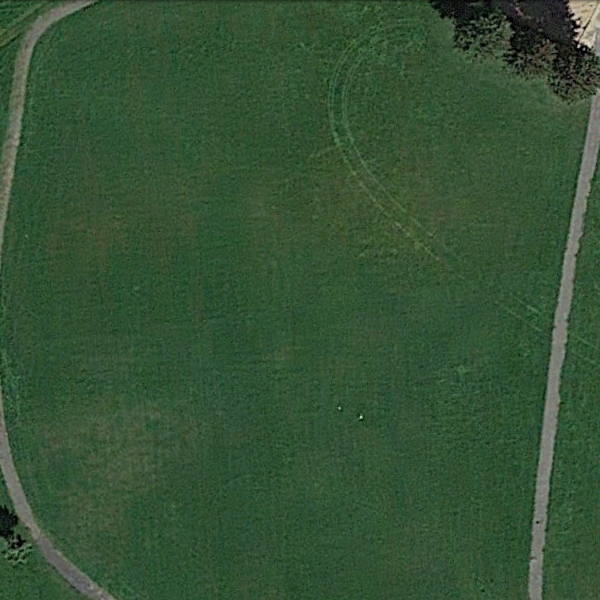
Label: Meadow